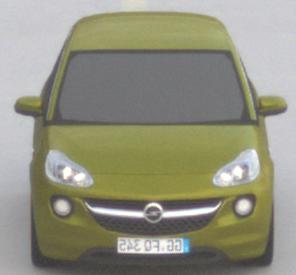
Make: Opel
Model: ADAM 1.2
Detailed model: ADAM
Model produced from: 2013/01
Model produced until: 2014/11
Doors: 3
Color: yellow
Road condition: dry road
Daytime: sunrise or sunset
Contrast: low contrast